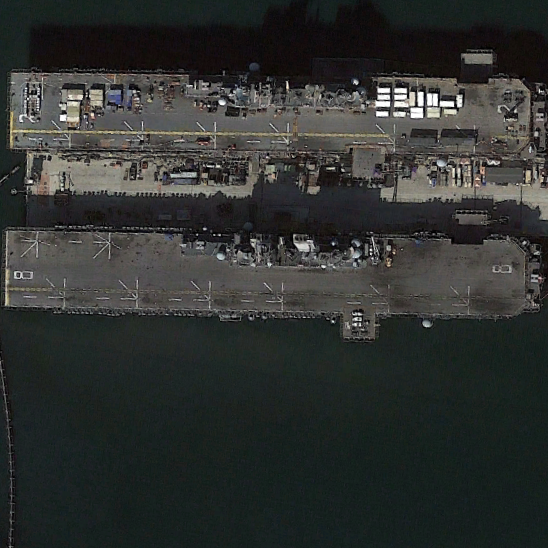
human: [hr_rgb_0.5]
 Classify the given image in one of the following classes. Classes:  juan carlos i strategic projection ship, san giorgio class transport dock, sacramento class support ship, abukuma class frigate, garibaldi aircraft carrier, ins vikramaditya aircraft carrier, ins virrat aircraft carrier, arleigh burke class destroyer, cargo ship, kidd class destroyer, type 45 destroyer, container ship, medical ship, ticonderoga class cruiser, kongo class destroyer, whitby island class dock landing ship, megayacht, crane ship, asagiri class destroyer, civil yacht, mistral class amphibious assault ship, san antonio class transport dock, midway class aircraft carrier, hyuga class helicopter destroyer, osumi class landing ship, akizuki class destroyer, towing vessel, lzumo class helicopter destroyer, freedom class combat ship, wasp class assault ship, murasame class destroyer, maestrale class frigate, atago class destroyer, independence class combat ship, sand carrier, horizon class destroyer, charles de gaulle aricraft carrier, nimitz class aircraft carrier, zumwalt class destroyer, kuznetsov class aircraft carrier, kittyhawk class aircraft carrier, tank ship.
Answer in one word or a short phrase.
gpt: Wasp class assault ship